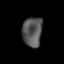
Tissue: lung
Cell type: Epithelial cells
Senescence score: 0.1919
Nuclear area (px): 586
Mean DAPI intensity: 84.29